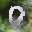
Label: 0